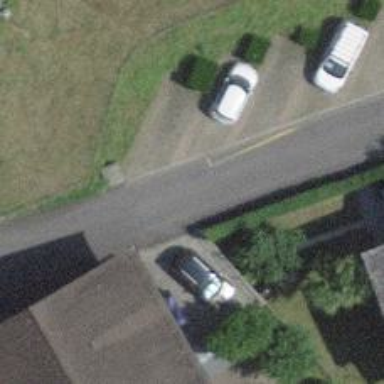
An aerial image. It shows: Living street.